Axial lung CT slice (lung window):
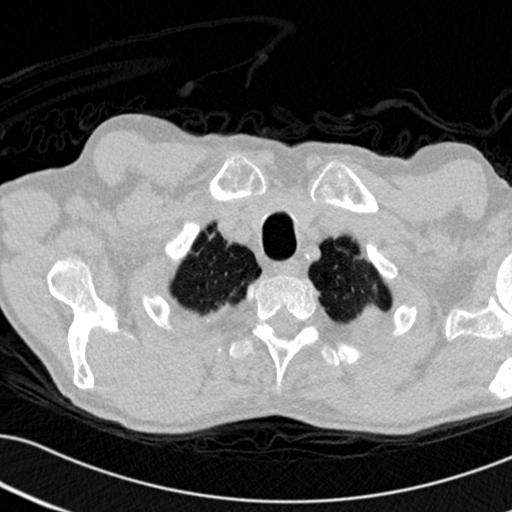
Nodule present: no